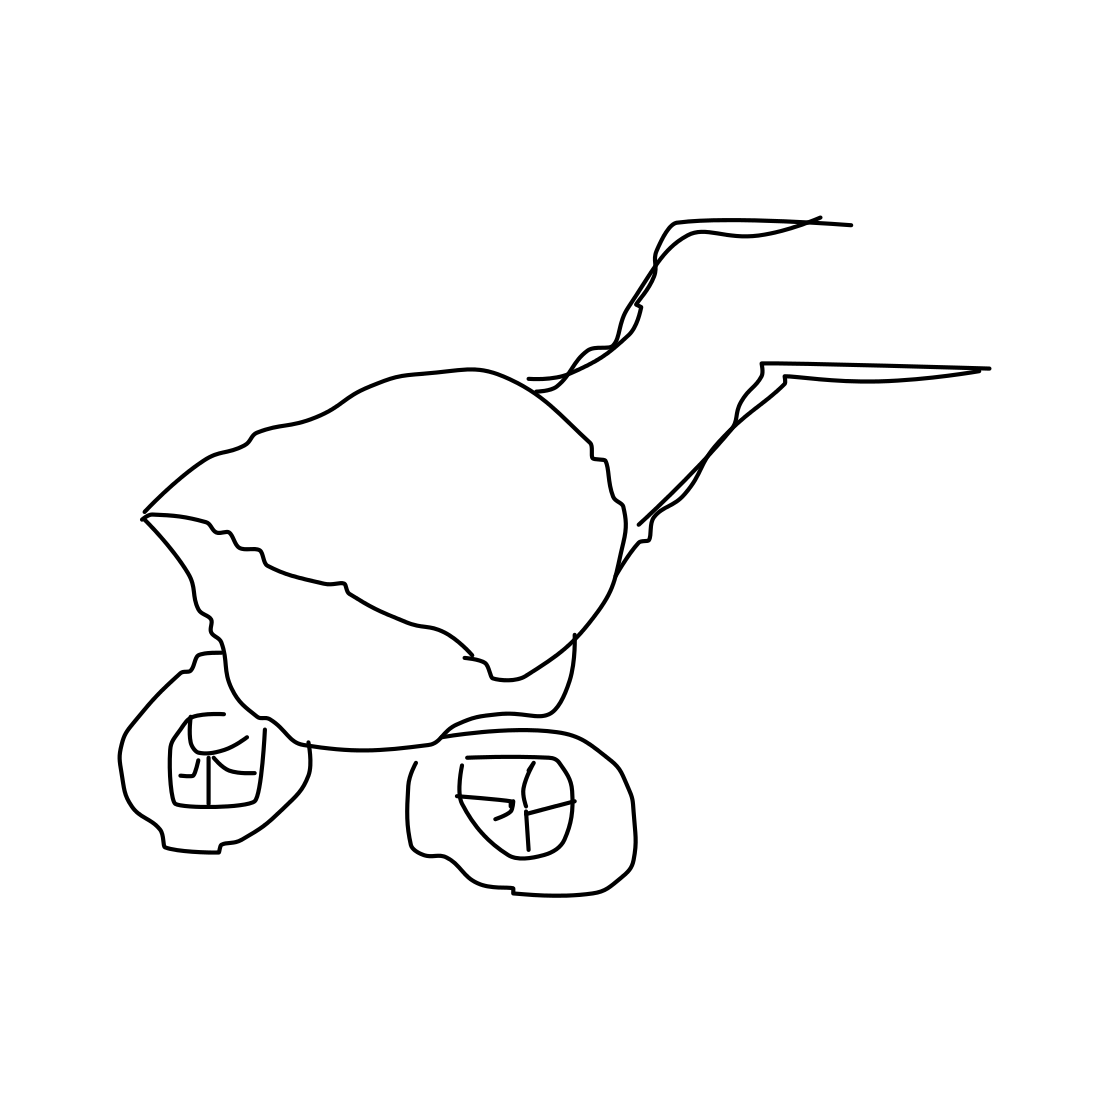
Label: wheelbarrow